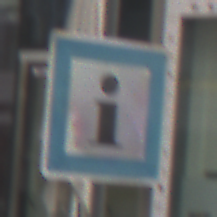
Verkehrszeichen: Informationsstelle
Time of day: Midday
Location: Outdoor (Urban)
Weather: Overcast
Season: NotSpecified
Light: Natural